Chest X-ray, PA view. Patient: 50 years old, sex M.
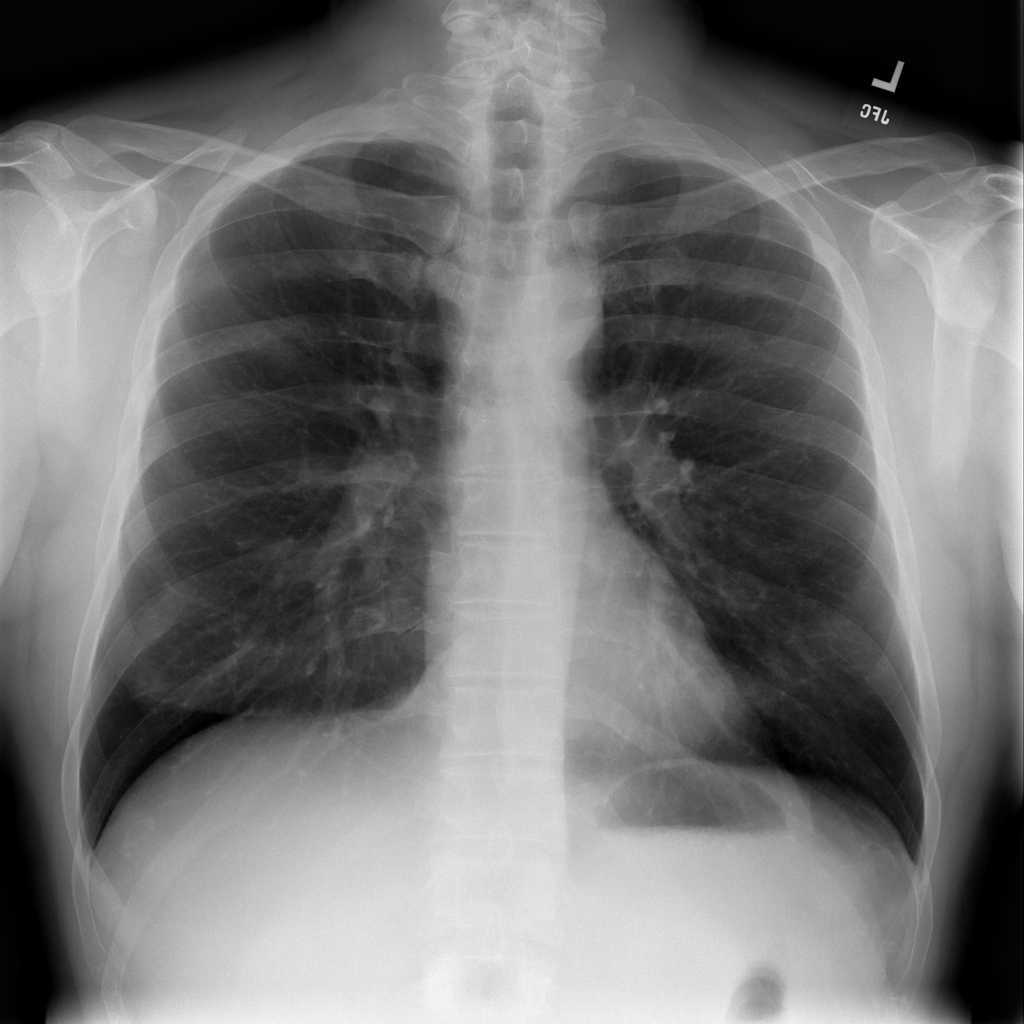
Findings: No Finding